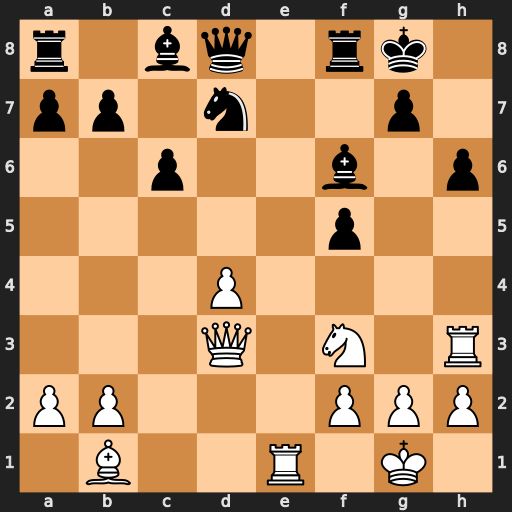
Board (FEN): r1bq1rk1/pp1n2p1/2p2b1p/5p2/3P4/3Q1N1R/PP3PPP/1B2R1K1
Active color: w
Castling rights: -
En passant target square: -
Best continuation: Qxf5 Re8 Qh7+ Kf8 Qh8+